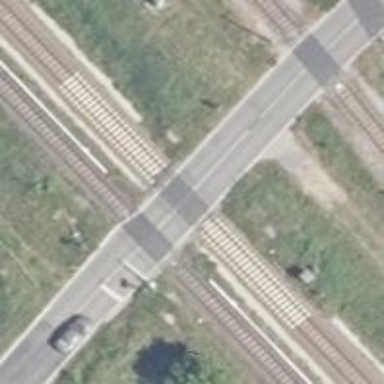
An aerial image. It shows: Level crossing along the railway.